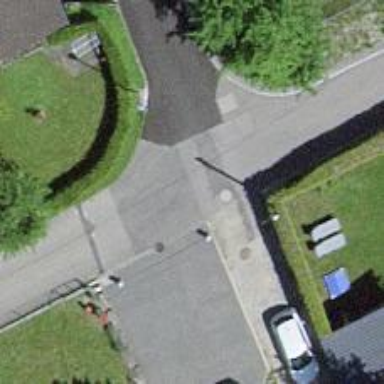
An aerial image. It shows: Asphalt road in residential area.